Question: I have searched long but cant find how can I get with jquery with GET searched value from url.
Please help me.
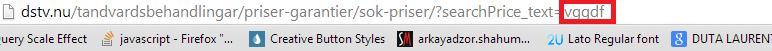
Answer: You don't need to use jQuery,you can use native javascript like this:
'''
var Request = {
QueryString : function (item) {
var svalue = location.search.match(new RegExp("[\?\&]" + item + "=([^\&]*)(\&?)","i"));
return svalue?svalue[1]:svalue;
},
queryAllString : function() {
var urlLocation = location.href;
var startPosition = urlLocation.indexOf("?");
if (startPosition < 0) {
return '';
} else {
return urlLocation.slice(startPosition);
}
}
}
'''